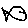
Label: fish